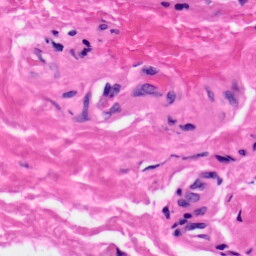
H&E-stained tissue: Skin